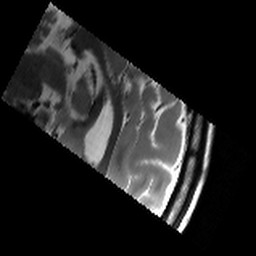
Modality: T2w
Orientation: sagittal
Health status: healthy
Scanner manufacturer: siemens
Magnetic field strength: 3 T
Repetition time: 8.02 s
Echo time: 0.08 s